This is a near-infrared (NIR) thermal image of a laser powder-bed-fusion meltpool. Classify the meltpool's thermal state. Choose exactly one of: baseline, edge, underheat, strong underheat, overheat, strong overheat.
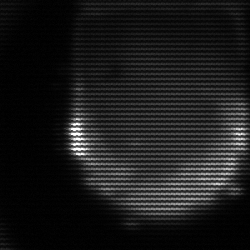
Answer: edge